九年级 · 度量几何学
如图, 在 $4 \times 4$ 的网格中, $A, B, C$ 是三个格点, 其中每个小正方形的边长均为 1 , 则 $\triangle A B C$ 的外心可能是 ( )

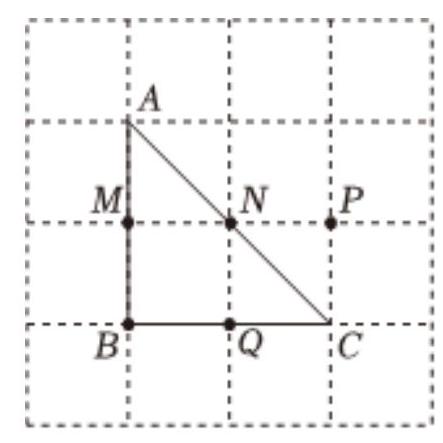
A. 点 $M$

B. 点 $N$

C. 点 $P$

D. 点 $Q$

答案: B
解析: 解：由图可知, $\triangle A B C$ 是直角三角形,

$\therefore \triangle A B C$ 的外心只能在斜边中点,

由此可知: $\triangle A B C$ 的外心是点 $N$.

故选: $B$.

由图可知, $\triangle A B C$ 是直角三角形, 于是得到 $\triangle A B C$ 的外心在斜边中点, 进而可以解决问题.本题考查了三角形的外接圆与外心, 勾股定理, 熟练掌握三角形的外心的性质是解题的关键.